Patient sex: M
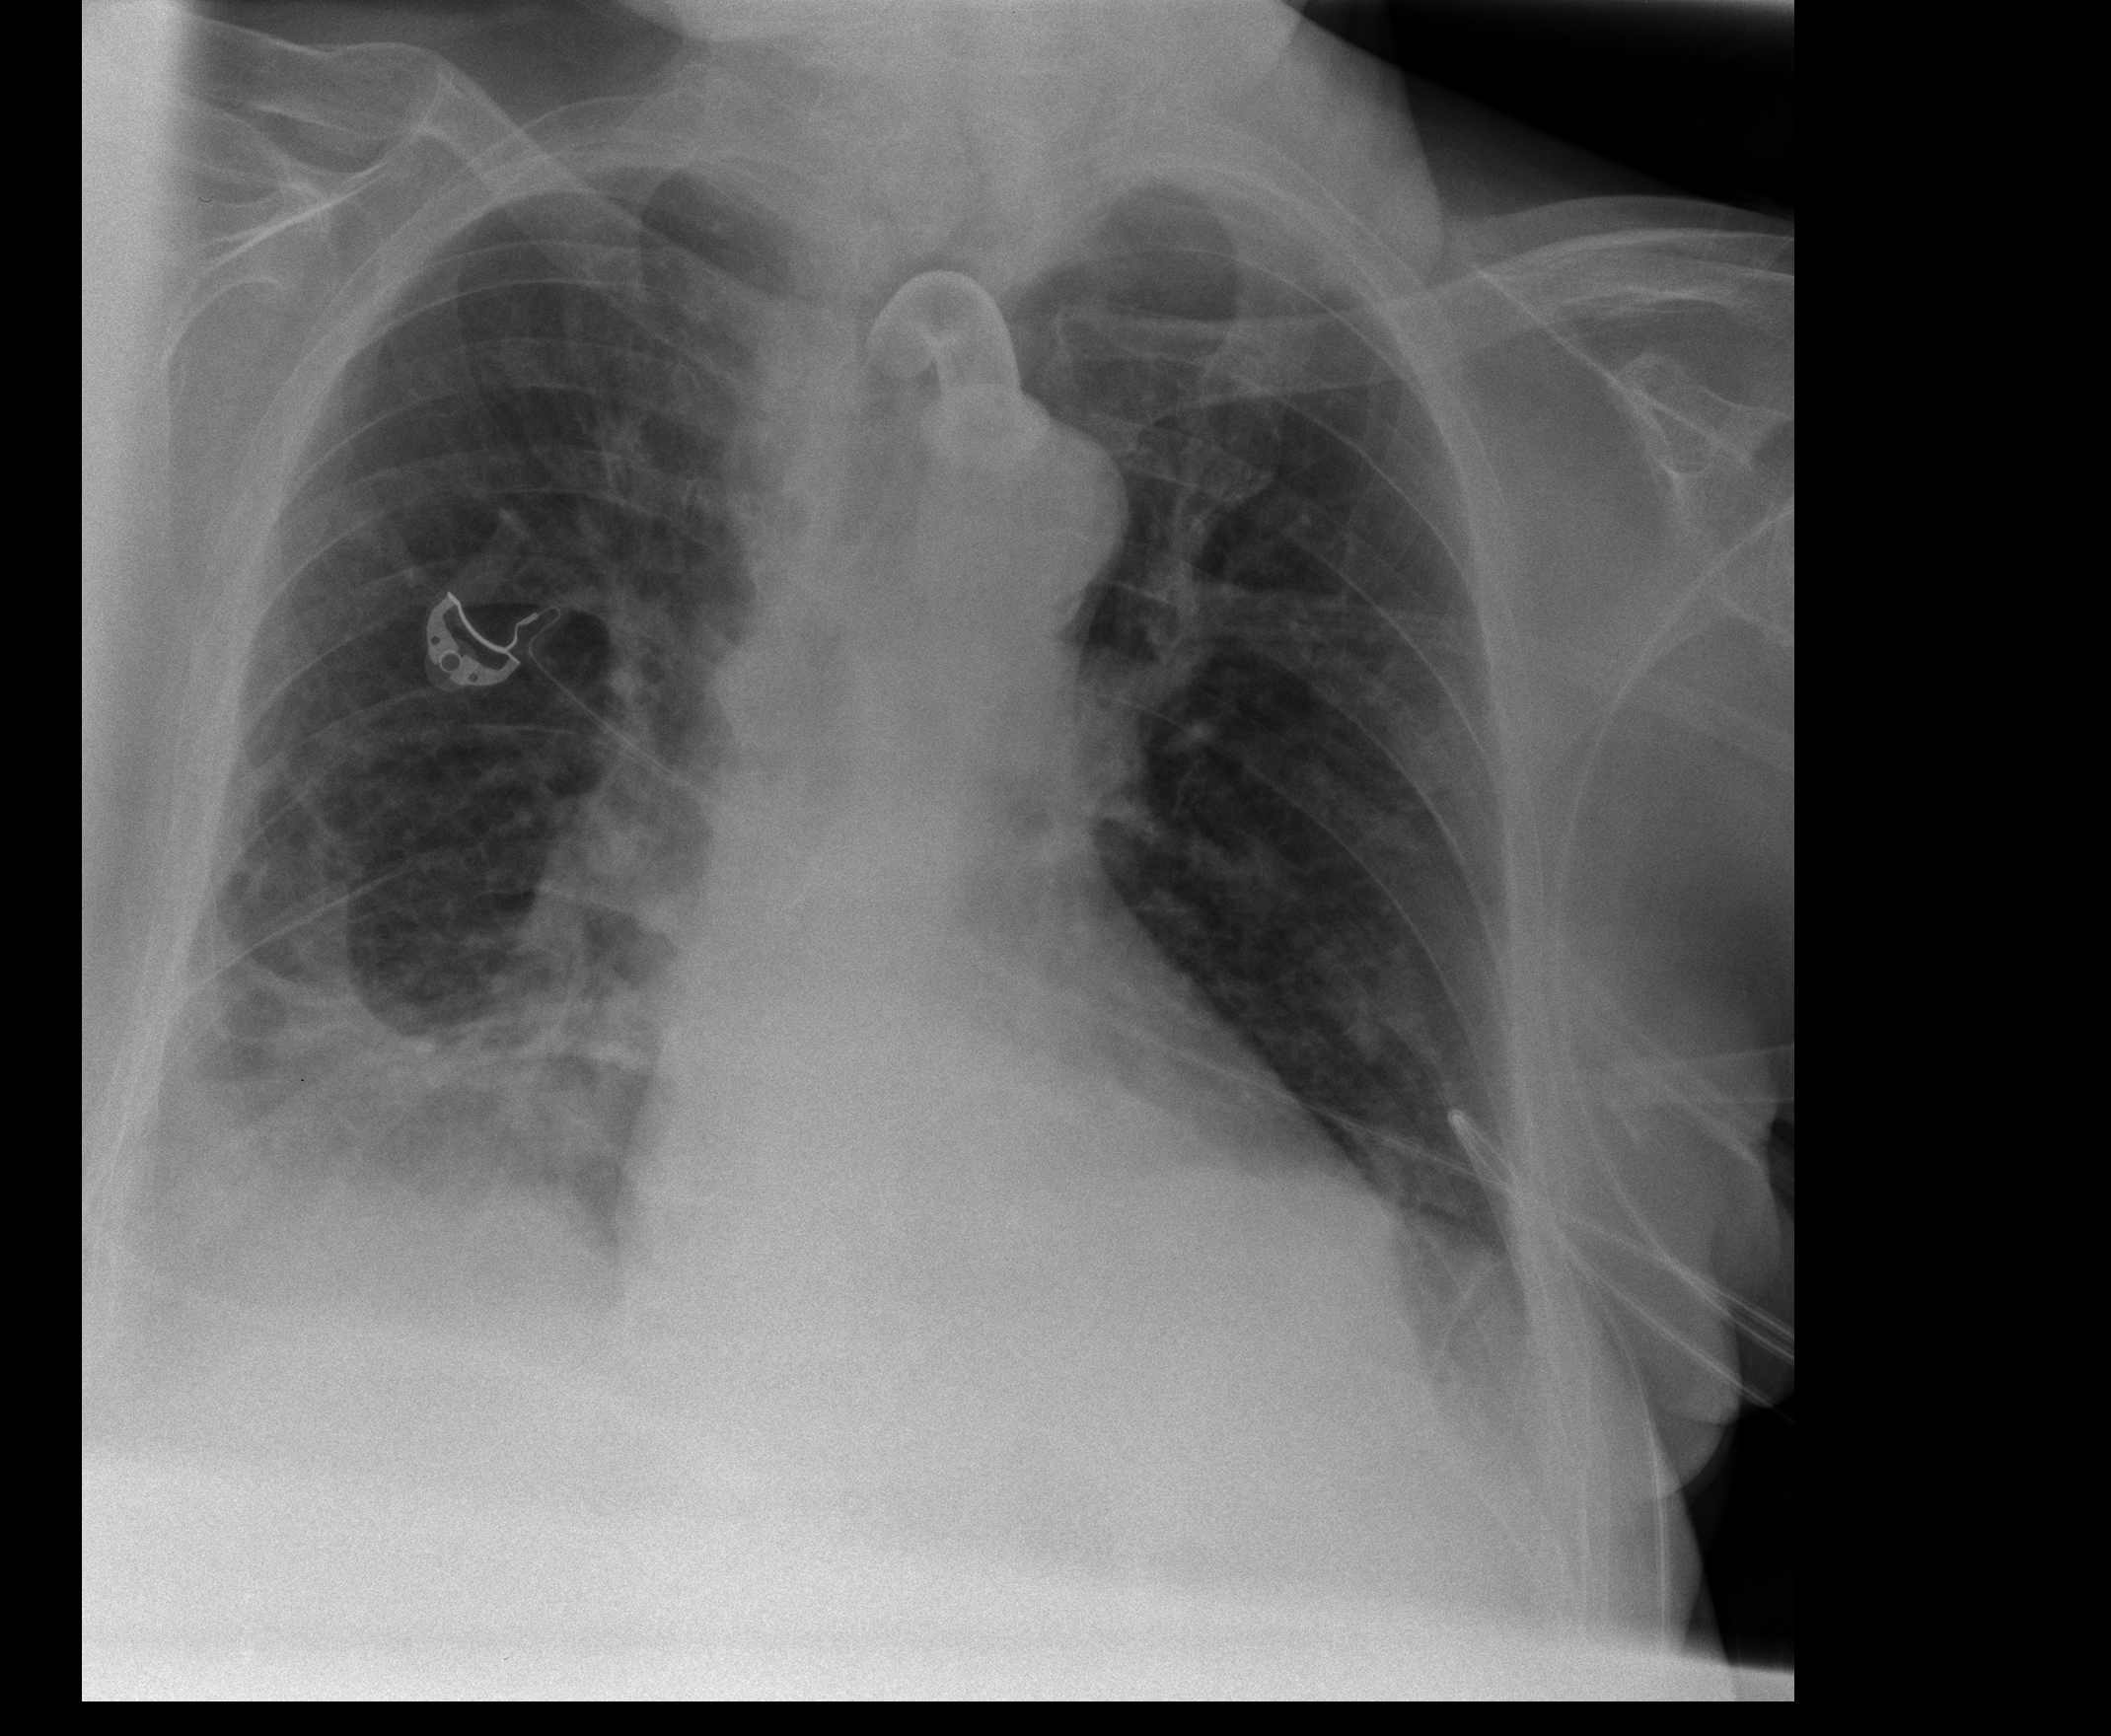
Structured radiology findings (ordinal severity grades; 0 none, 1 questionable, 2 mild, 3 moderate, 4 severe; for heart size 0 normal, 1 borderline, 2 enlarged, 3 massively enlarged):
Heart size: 0
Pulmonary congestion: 0
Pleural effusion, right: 3
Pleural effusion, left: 2
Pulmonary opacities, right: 2
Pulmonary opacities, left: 2
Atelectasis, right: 2
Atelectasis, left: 0